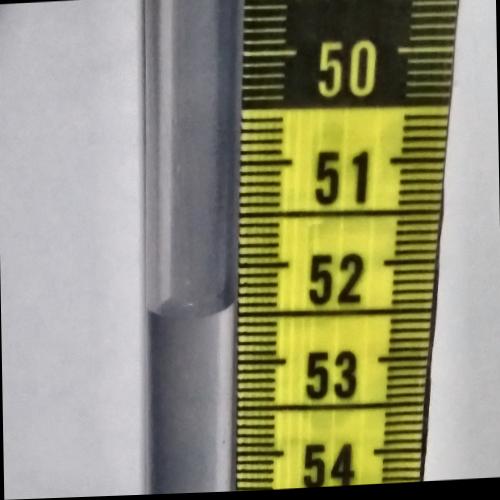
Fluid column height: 52.5 cm